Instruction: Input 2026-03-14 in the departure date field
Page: home
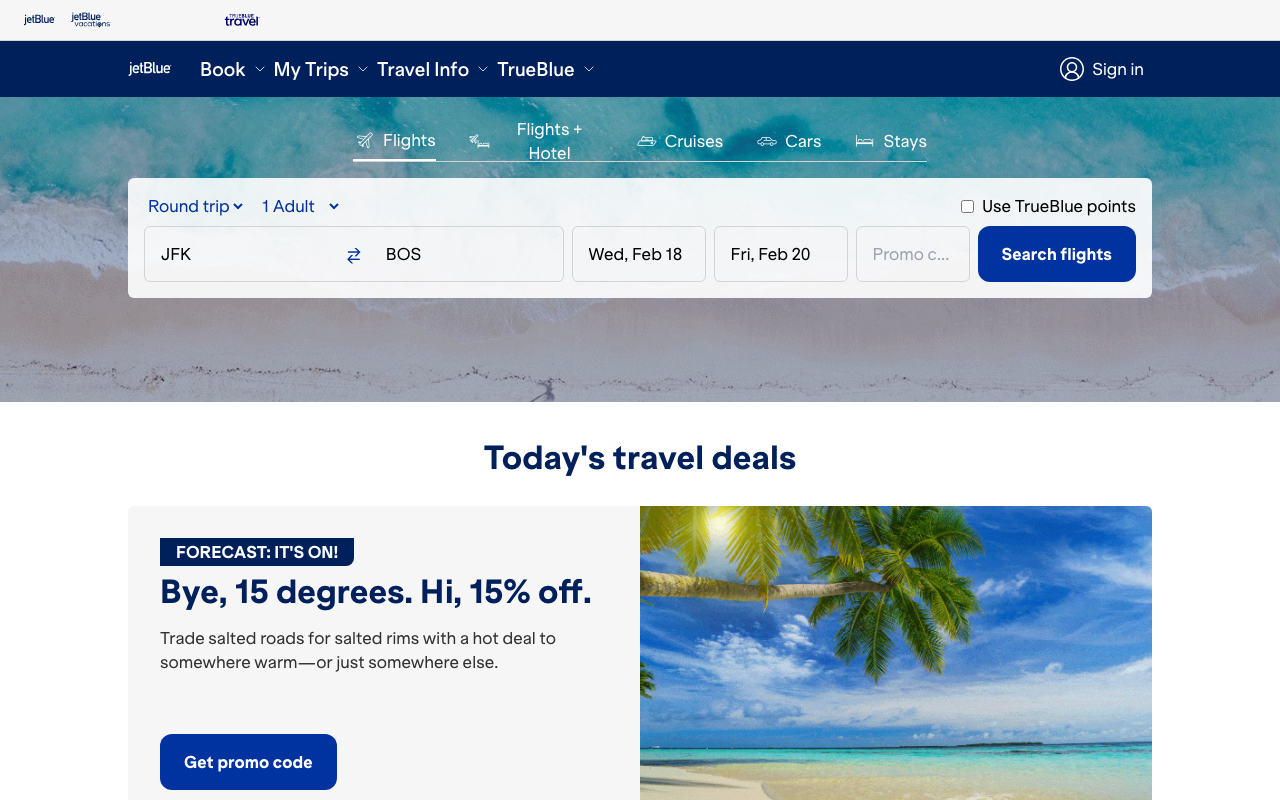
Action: type